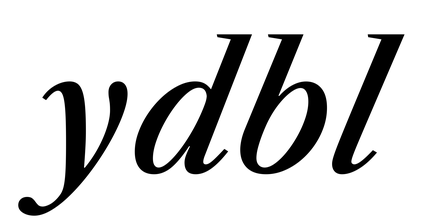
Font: LibreCaslonText-Italic_Medium_Italic